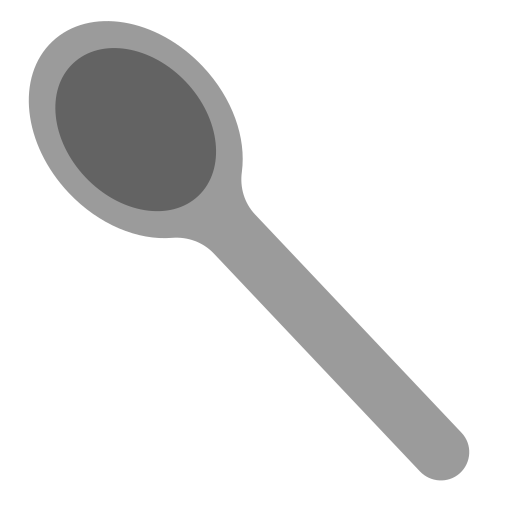
spoon flat